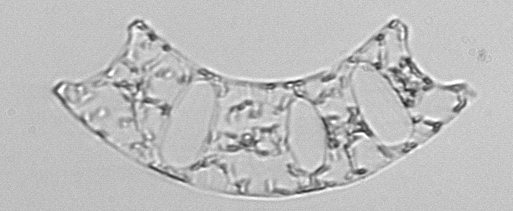
Label: Eucampia